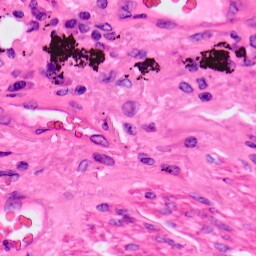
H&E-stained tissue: Lung